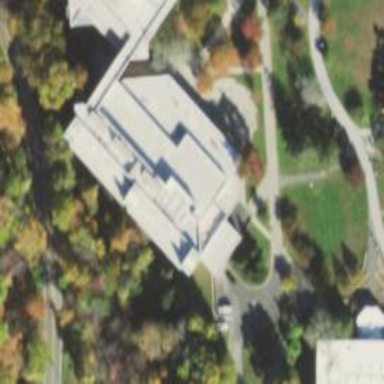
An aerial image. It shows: College building.